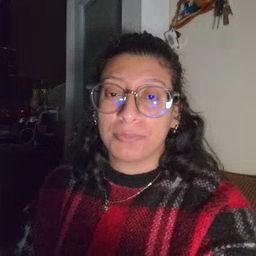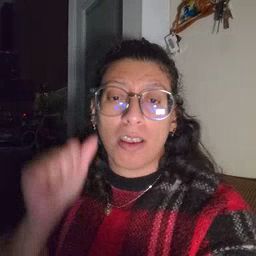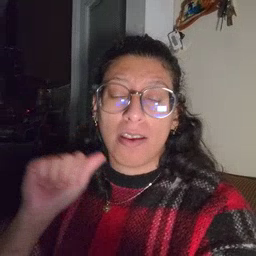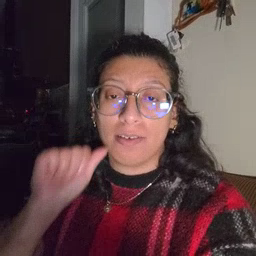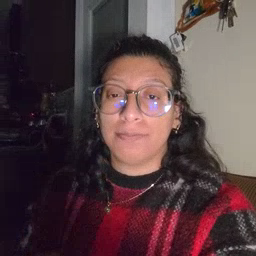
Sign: aunt